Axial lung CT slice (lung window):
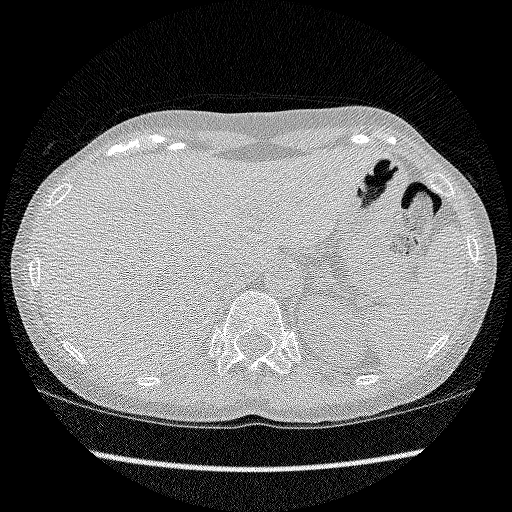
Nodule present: no